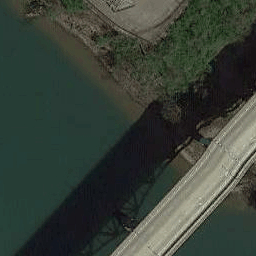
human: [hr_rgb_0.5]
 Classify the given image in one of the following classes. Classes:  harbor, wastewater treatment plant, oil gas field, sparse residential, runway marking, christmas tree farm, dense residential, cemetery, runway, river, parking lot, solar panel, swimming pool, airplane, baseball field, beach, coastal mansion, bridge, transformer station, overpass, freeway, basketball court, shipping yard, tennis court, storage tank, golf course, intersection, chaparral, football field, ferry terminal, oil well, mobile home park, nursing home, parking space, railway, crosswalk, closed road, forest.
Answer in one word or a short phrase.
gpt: bridge